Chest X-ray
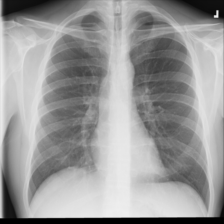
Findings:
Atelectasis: negative
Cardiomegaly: negative
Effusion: negative
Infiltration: negative
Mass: negative
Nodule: negative
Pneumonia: negative
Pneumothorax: negative
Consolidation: negative
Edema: negative
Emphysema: negative
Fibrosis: negative
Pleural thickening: negative
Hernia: negative